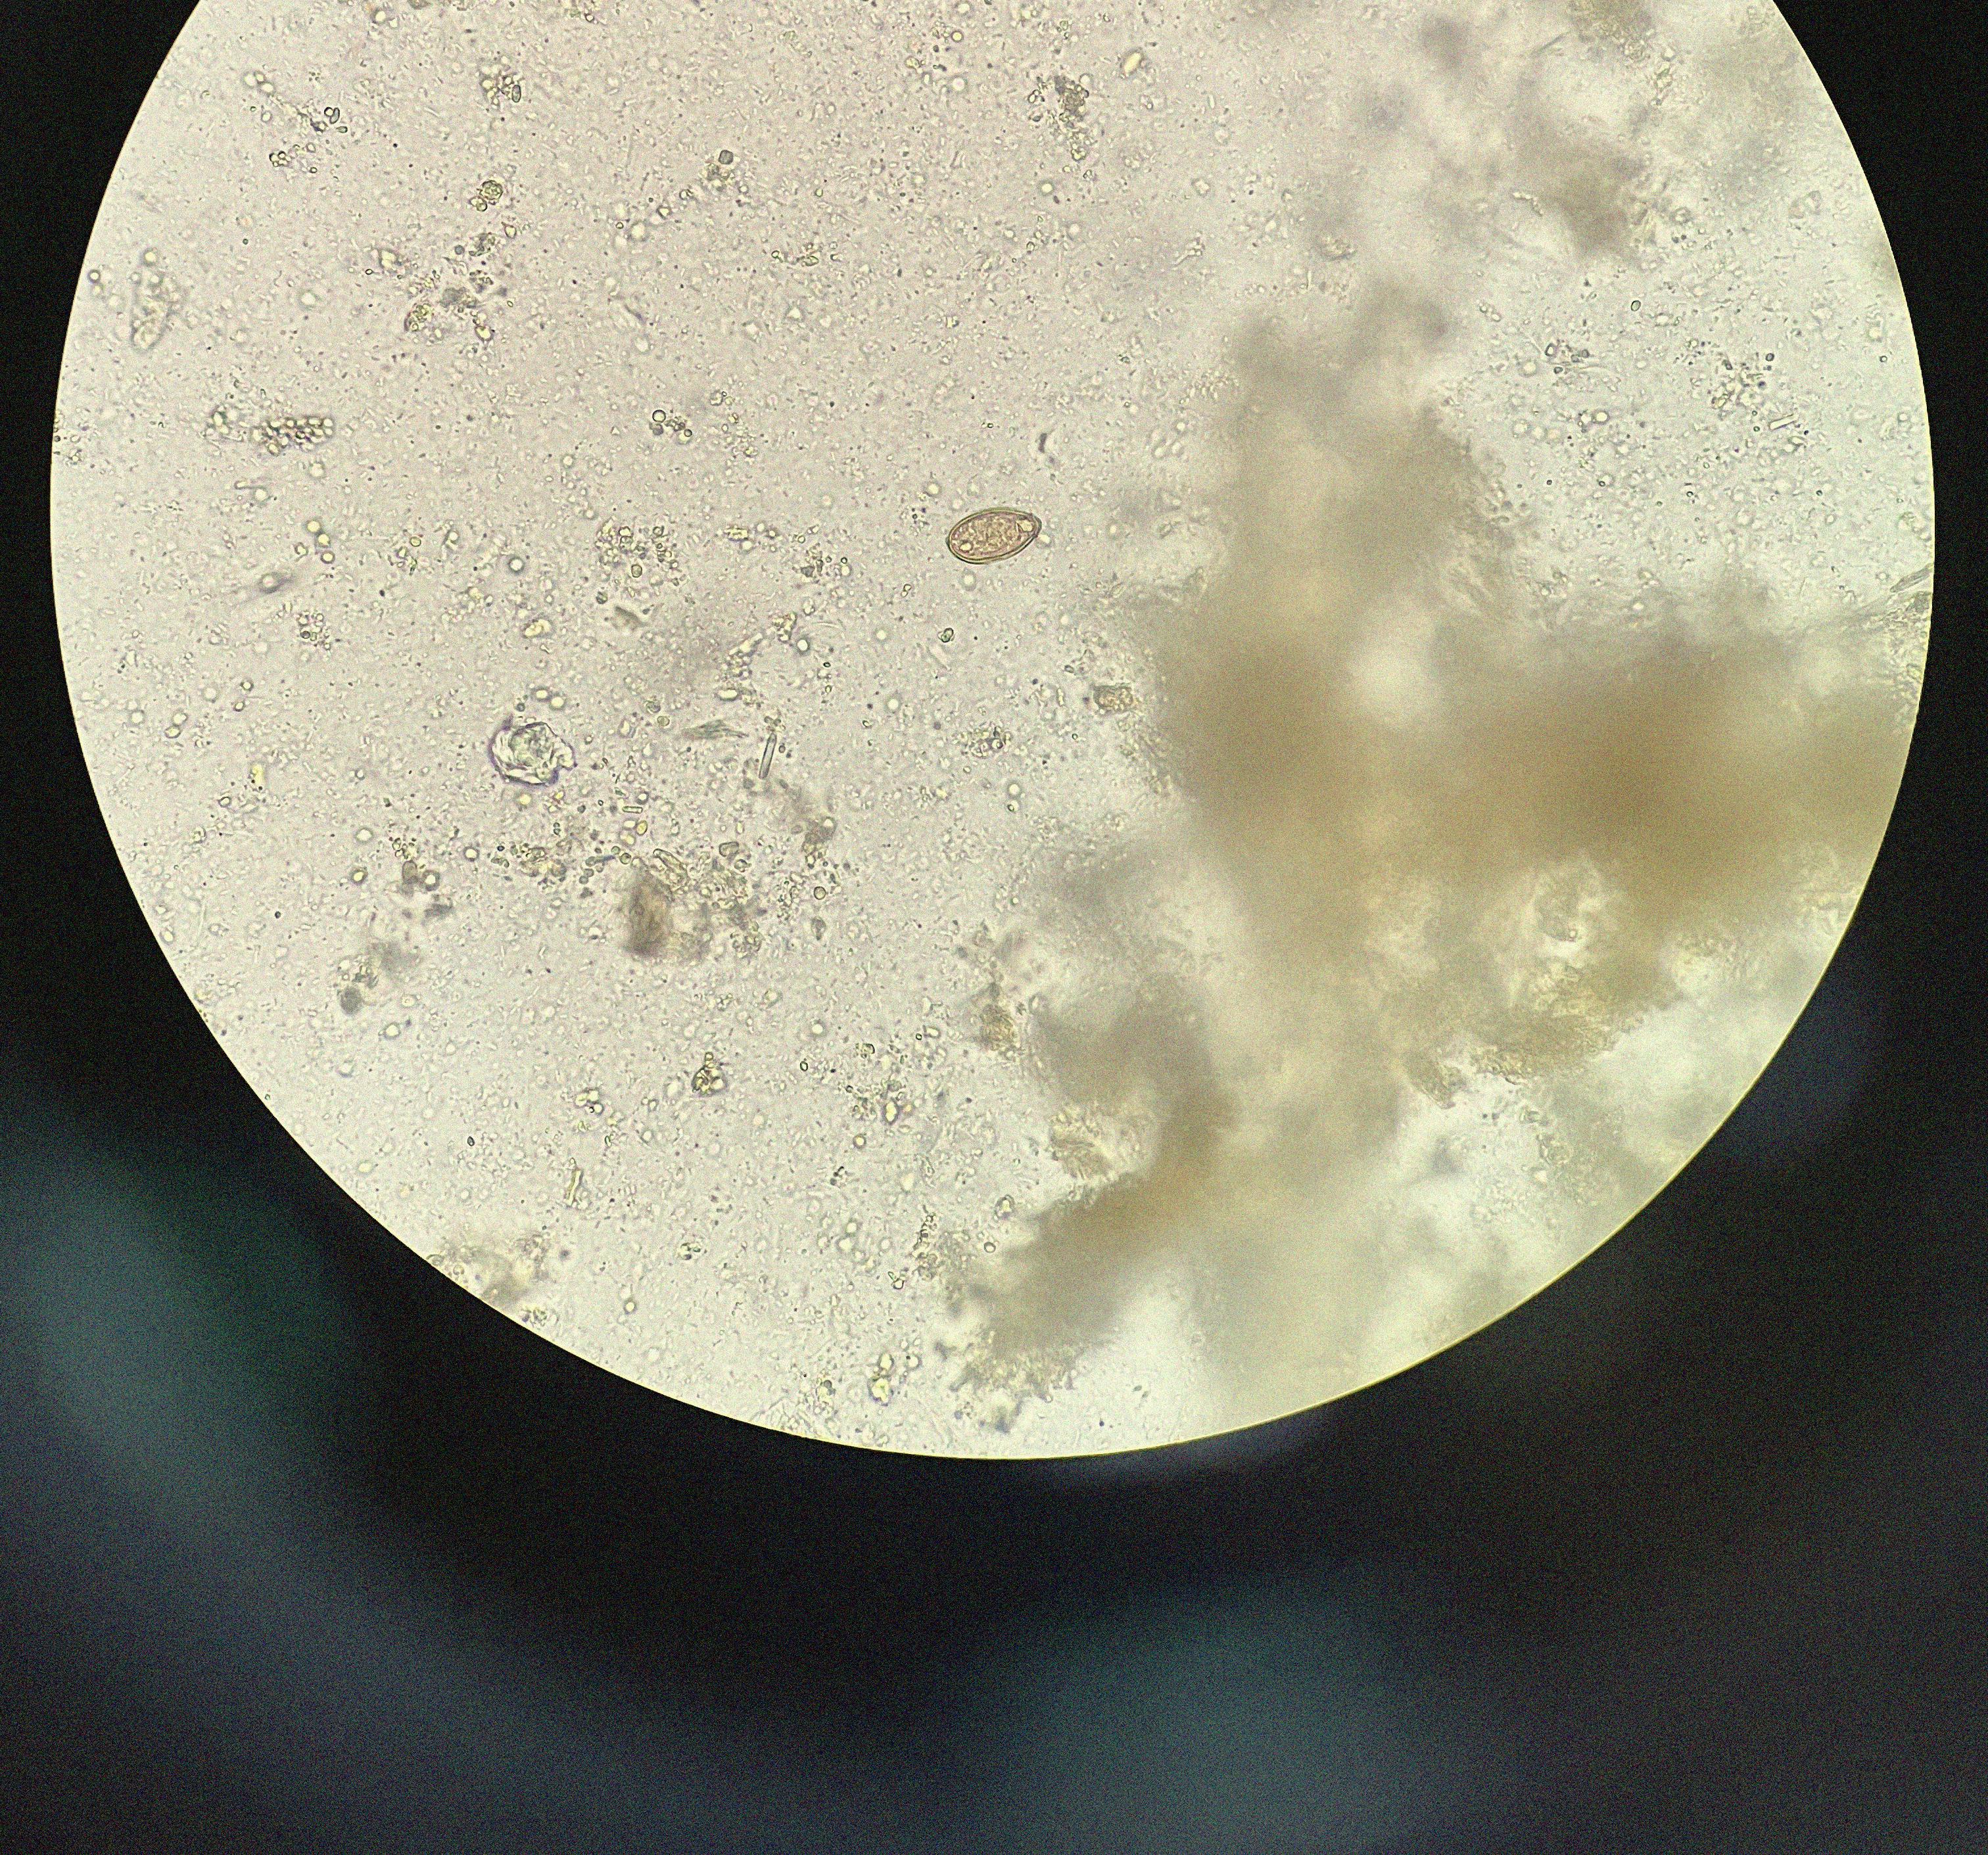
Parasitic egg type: Opisthorchis viverrine